Question: I've been trying to add this library to my project but I'm getting all sorts of warnings.
Can anyone help me out?

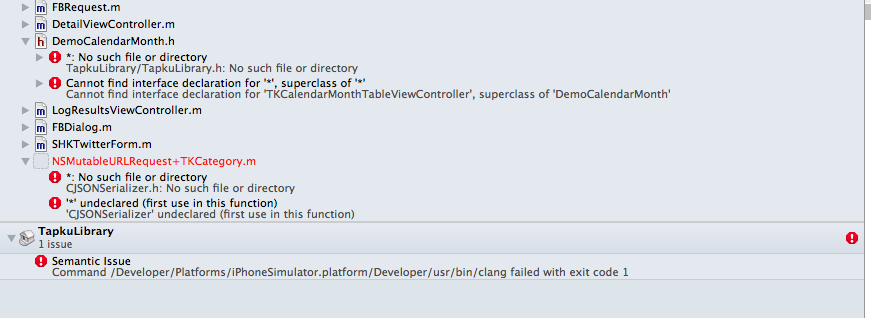
Answer: It seems like you have not added the library correctly to your project. Check your "Header Search Path" which links to the tapku header files.
Following link might help:
<URL>